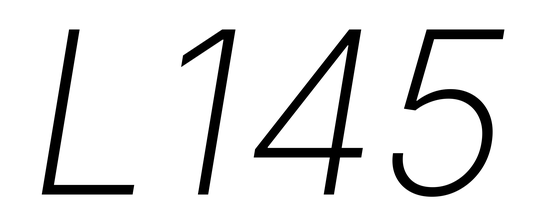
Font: Inter-Italic_ExtraLight_Italic